Brain MRI, t1w sequence, axial 2D slice.
Patient: age 43, sex F, weight 95 kg, height 1.95 m
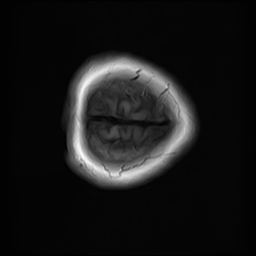